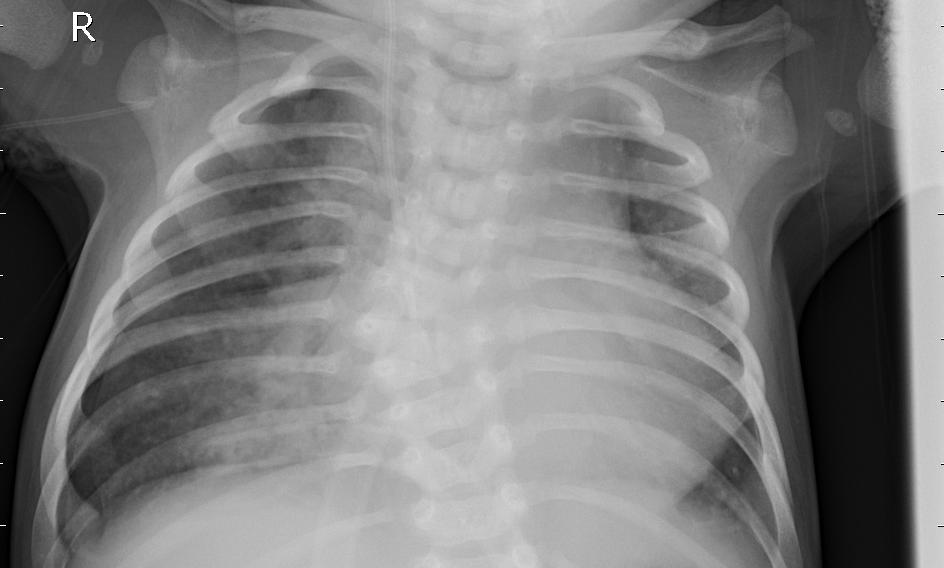
Diagnosis: PNEUMONIA